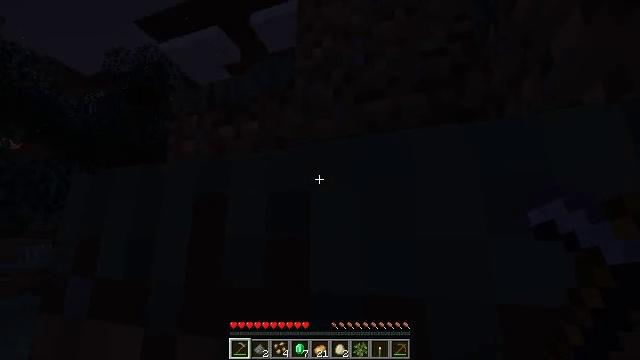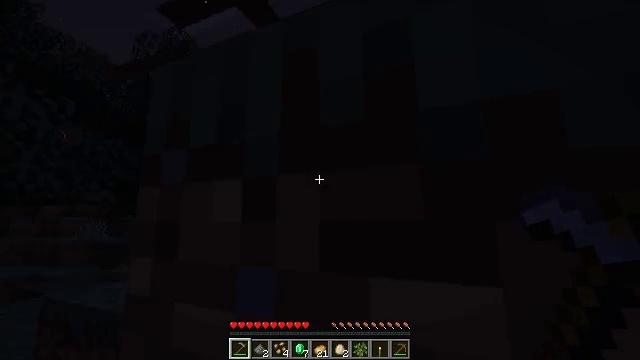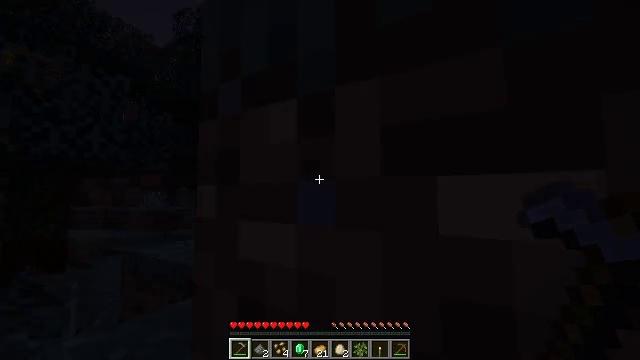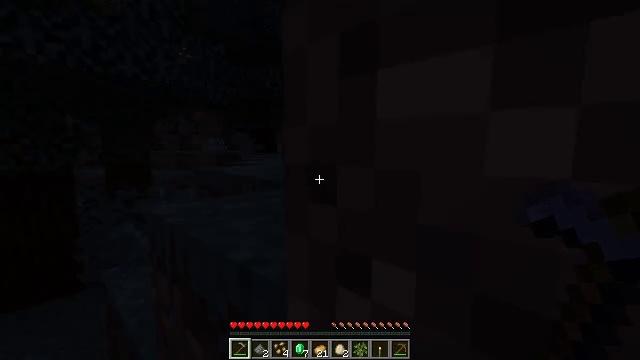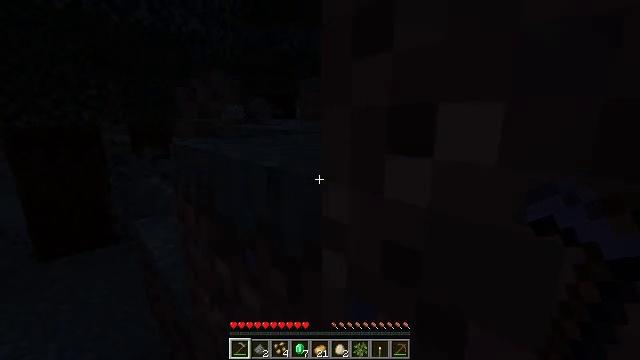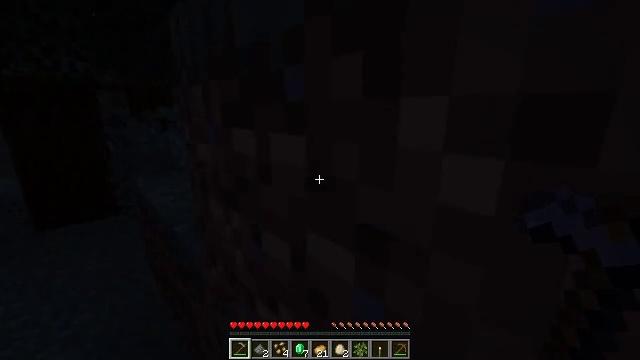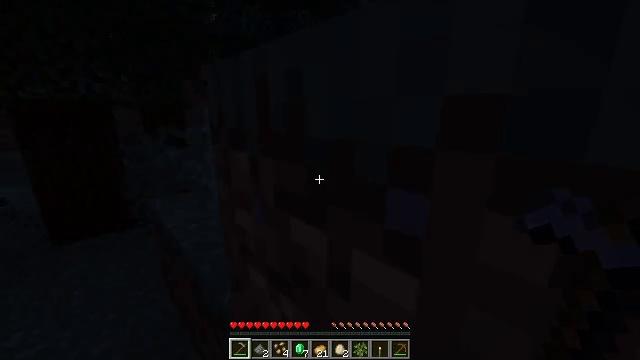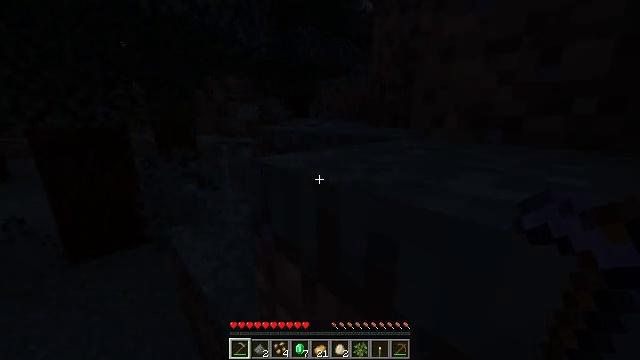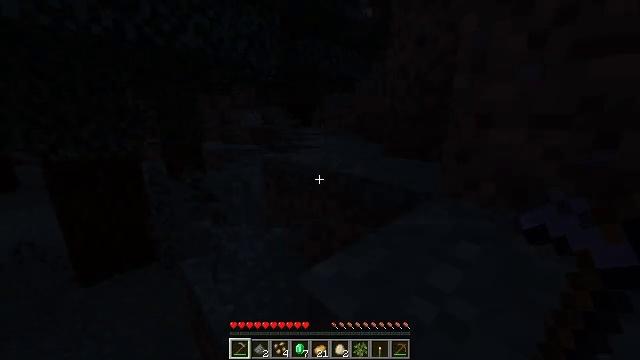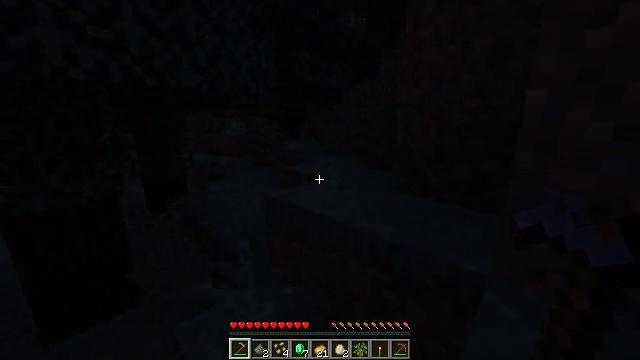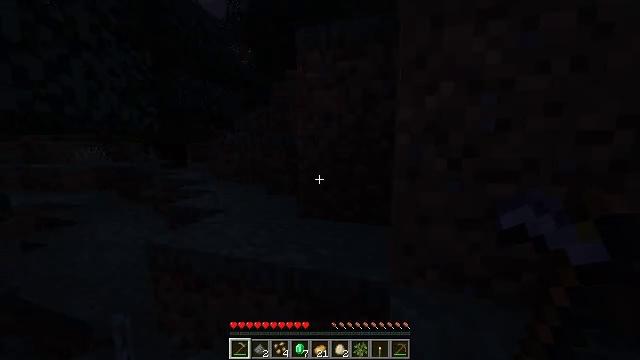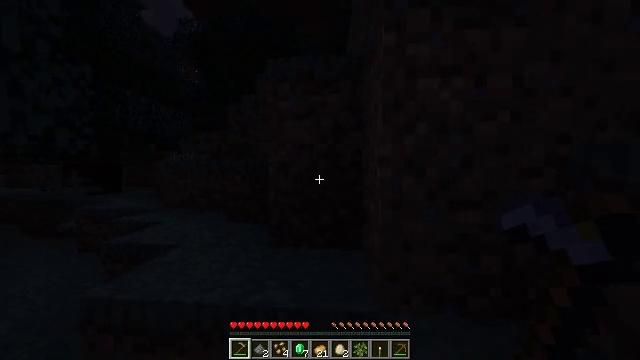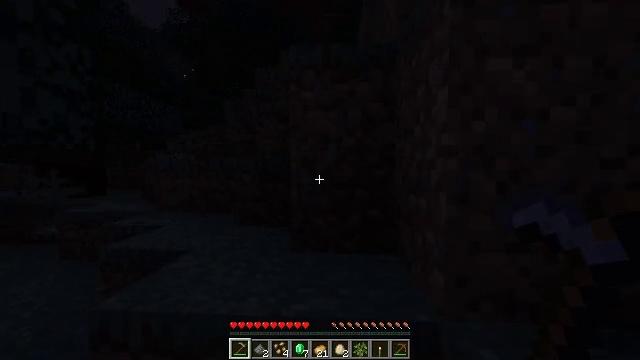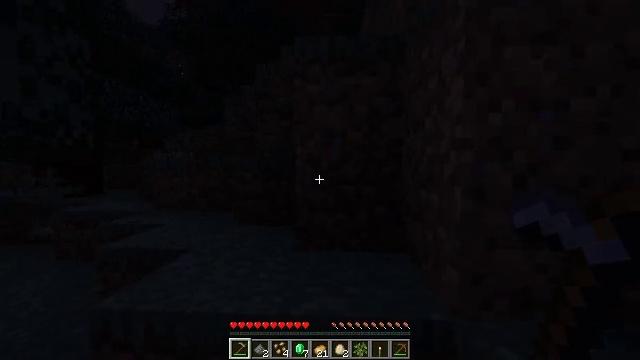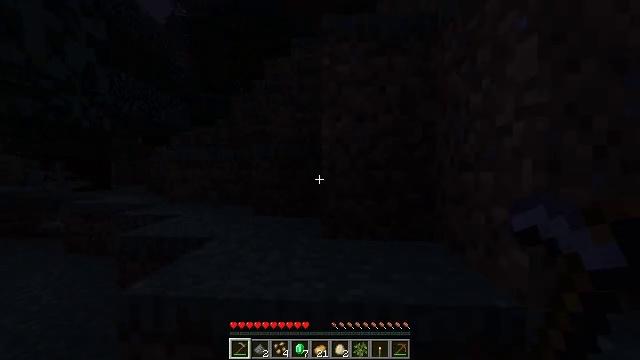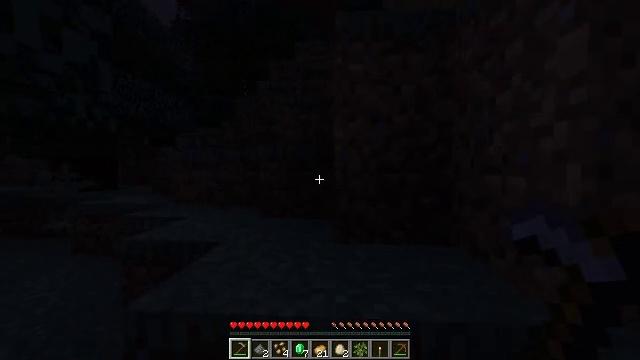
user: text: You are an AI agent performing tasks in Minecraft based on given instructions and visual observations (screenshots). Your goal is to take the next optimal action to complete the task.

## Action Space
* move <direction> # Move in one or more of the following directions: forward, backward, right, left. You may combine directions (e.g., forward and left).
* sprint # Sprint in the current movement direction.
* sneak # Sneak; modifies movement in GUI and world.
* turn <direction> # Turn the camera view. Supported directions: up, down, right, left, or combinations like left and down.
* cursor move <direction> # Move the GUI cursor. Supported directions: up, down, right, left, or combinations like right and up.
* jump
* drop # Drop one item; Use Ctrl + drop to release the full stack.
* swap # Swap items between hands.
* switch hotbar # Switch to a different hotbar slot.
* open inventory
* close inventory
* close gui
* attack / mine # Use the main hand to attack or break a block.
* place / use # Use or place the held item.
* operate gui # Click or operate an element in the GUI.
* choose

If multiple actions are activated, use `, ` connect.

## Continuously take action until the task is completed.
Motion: motion action
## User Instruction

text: Remove an emerald from the inventory.
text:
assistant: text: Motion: move forward and move left, sprint, turn left and down, jump
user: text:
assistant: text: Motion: move forward and move left, sprint, turn left and down, jump
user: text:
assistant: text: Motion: move forward and move left, sprint, turn left and down, jump
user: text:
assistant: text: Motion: move forward and move left, sprint, turn left and down, jump
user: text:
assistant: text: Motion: move forward and move left, sprint, turn down, jump
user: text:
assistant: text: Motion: move forward and move left, sprint, jump
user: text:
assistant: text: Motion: move forward and move left, sprint, jump
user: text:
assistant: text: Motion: move forward and move left, sprint, jump
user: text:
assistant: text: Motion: move forward and move left, sprint, turn right and up, jump
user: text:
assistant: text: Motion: move forward, sprint, turn right and up, jump
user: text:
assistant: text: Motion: move forward, sprint, turn right and up, jump
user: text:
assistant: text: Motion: move forward, sprint, turn right, jump
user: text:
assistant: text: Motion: move forward, sprint, jump
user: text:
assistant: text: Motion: move forward, sprint, jump
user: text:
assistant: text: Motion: move forward, sprint, jump
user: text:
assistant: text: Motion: move forward, sprint, jump
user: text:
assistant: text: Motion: move forward, sprint, turn right and up, jump
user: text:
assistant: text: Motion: move forward, sprint, turn right and up, jump
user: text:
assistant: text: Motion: move forward, sprint, turn right, jump
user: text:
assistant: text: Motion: move forward, sprint, turn right, jump
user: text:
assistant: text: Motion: move forward, sprint, turn right, jump
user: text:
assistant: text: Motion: move forward, sprint, turn right, jump
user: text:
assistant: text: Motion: move forward, sprint, turn right and up, jump
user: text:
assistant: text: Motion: move forward, sprint, turn right, jump
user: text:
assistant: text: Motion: move forward, sprint, turn right, jump
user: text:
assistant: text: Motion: move forward, sprint, jump
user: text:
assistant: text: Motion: move forward, sprint, jump
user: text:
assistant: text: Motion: move forward, sprint, jump
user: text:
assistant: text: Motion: move forward, sprint, turn left, jump
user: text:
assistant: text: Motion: move forward, sprint, turn left, jump